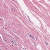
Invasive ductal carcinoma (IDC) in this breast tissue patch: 1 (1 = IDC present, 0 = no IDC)